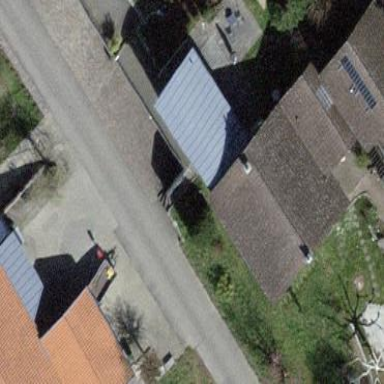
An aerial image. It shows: Building with tile roof.